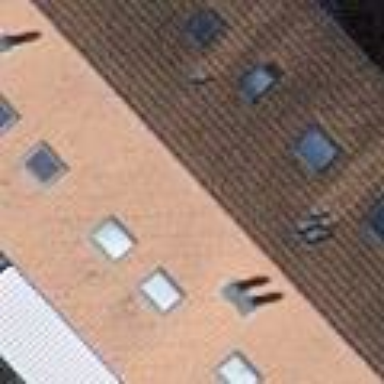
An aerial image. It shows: Terrace building.